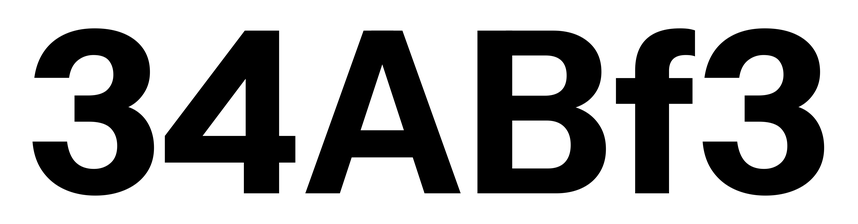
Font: InstrumentSans_Bold